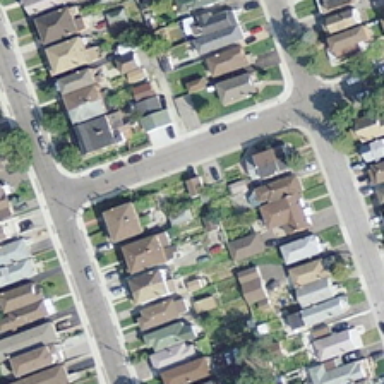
Many buildings and green trees are in a dense residential area .